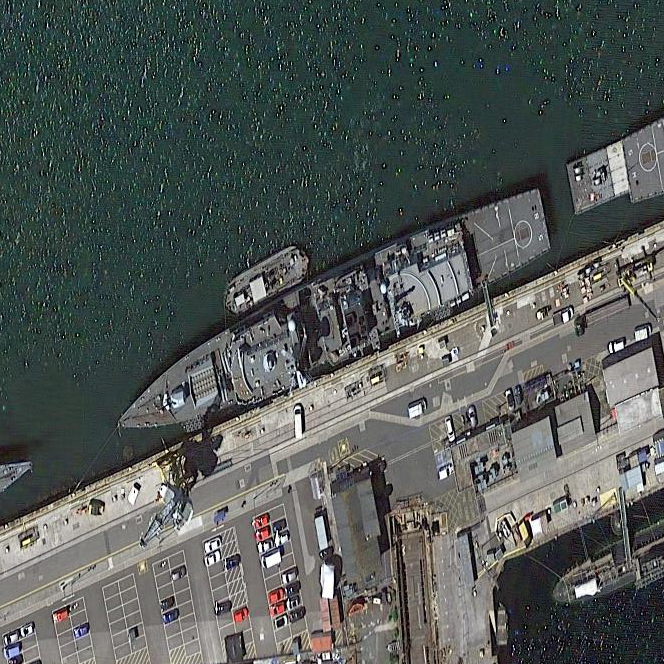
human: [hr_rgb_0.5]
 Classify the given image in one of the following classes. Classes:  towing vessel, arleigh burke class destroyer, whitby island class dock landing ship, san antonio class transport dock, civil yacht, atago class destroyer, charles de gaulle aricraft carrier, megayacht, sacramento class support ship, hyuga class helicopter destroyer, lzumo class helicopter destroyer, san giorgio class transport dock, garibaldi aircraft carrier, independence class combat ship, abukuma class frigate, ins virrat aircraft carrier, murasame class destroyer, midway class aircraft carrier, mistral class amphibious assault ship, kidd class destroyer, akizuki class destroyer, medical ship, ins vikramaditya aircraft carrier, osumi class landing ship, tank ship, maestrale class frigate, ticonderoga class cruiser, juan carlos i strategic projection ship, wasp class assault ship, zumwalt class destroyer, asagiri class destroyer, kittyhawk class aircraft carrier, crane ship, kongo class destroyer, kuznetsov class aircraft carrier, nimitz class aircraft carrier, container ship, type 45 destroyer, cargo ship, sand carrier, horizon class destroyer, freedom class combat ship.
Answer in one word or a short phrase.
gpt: Type 45 destroyer